The plot shows how the frequency content of a bearing vibration signal evolves over time (STFT spectrogram). Classify the bearing condition as one of: normal, inner_race, outer_race, ball.
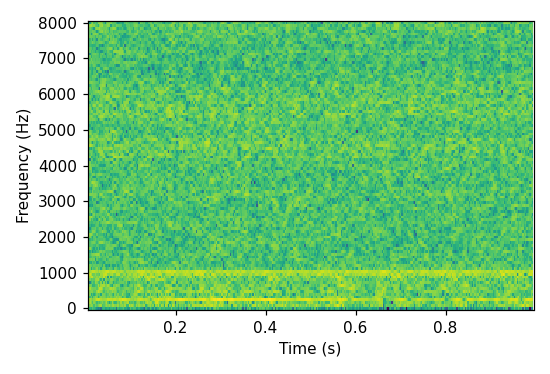
Answer: normal